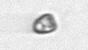
Label: Pyramimonas